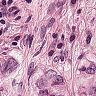
Metastatic tissue present: yes